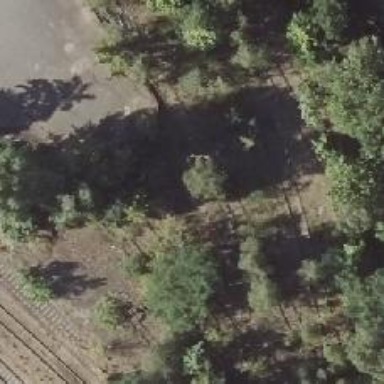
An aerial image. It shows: Disused railway yard with one track.